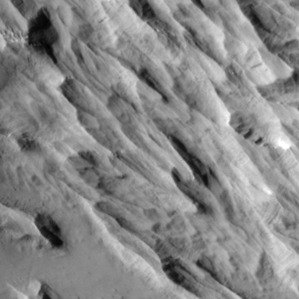
Label: non_frost